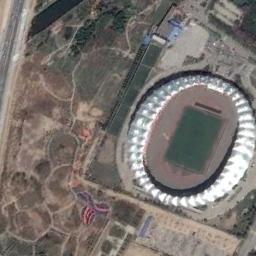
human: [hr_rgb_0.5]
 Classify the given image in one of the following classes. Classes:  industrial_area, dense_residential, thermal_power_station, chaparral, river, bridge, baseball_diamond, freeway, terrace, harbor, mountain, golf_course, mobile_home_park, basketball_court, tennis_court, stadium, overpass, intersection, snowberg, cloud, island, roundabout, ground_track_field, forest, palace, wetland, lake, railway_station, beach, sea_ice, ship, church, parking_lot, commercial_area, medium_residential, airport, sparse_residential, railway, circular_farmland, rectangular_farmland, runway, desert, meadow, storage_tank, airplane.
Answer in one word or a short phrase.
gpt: stadium